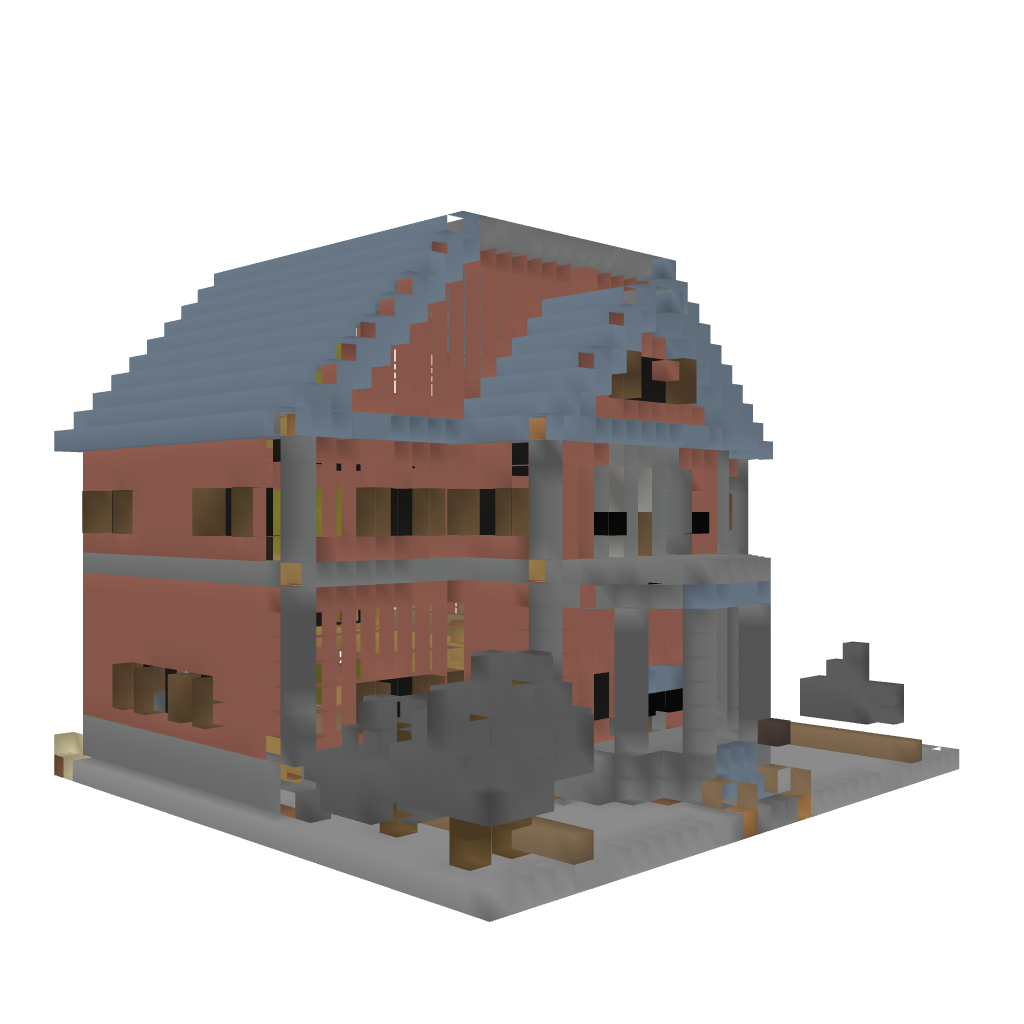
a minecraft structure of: Bender's House